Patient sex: M
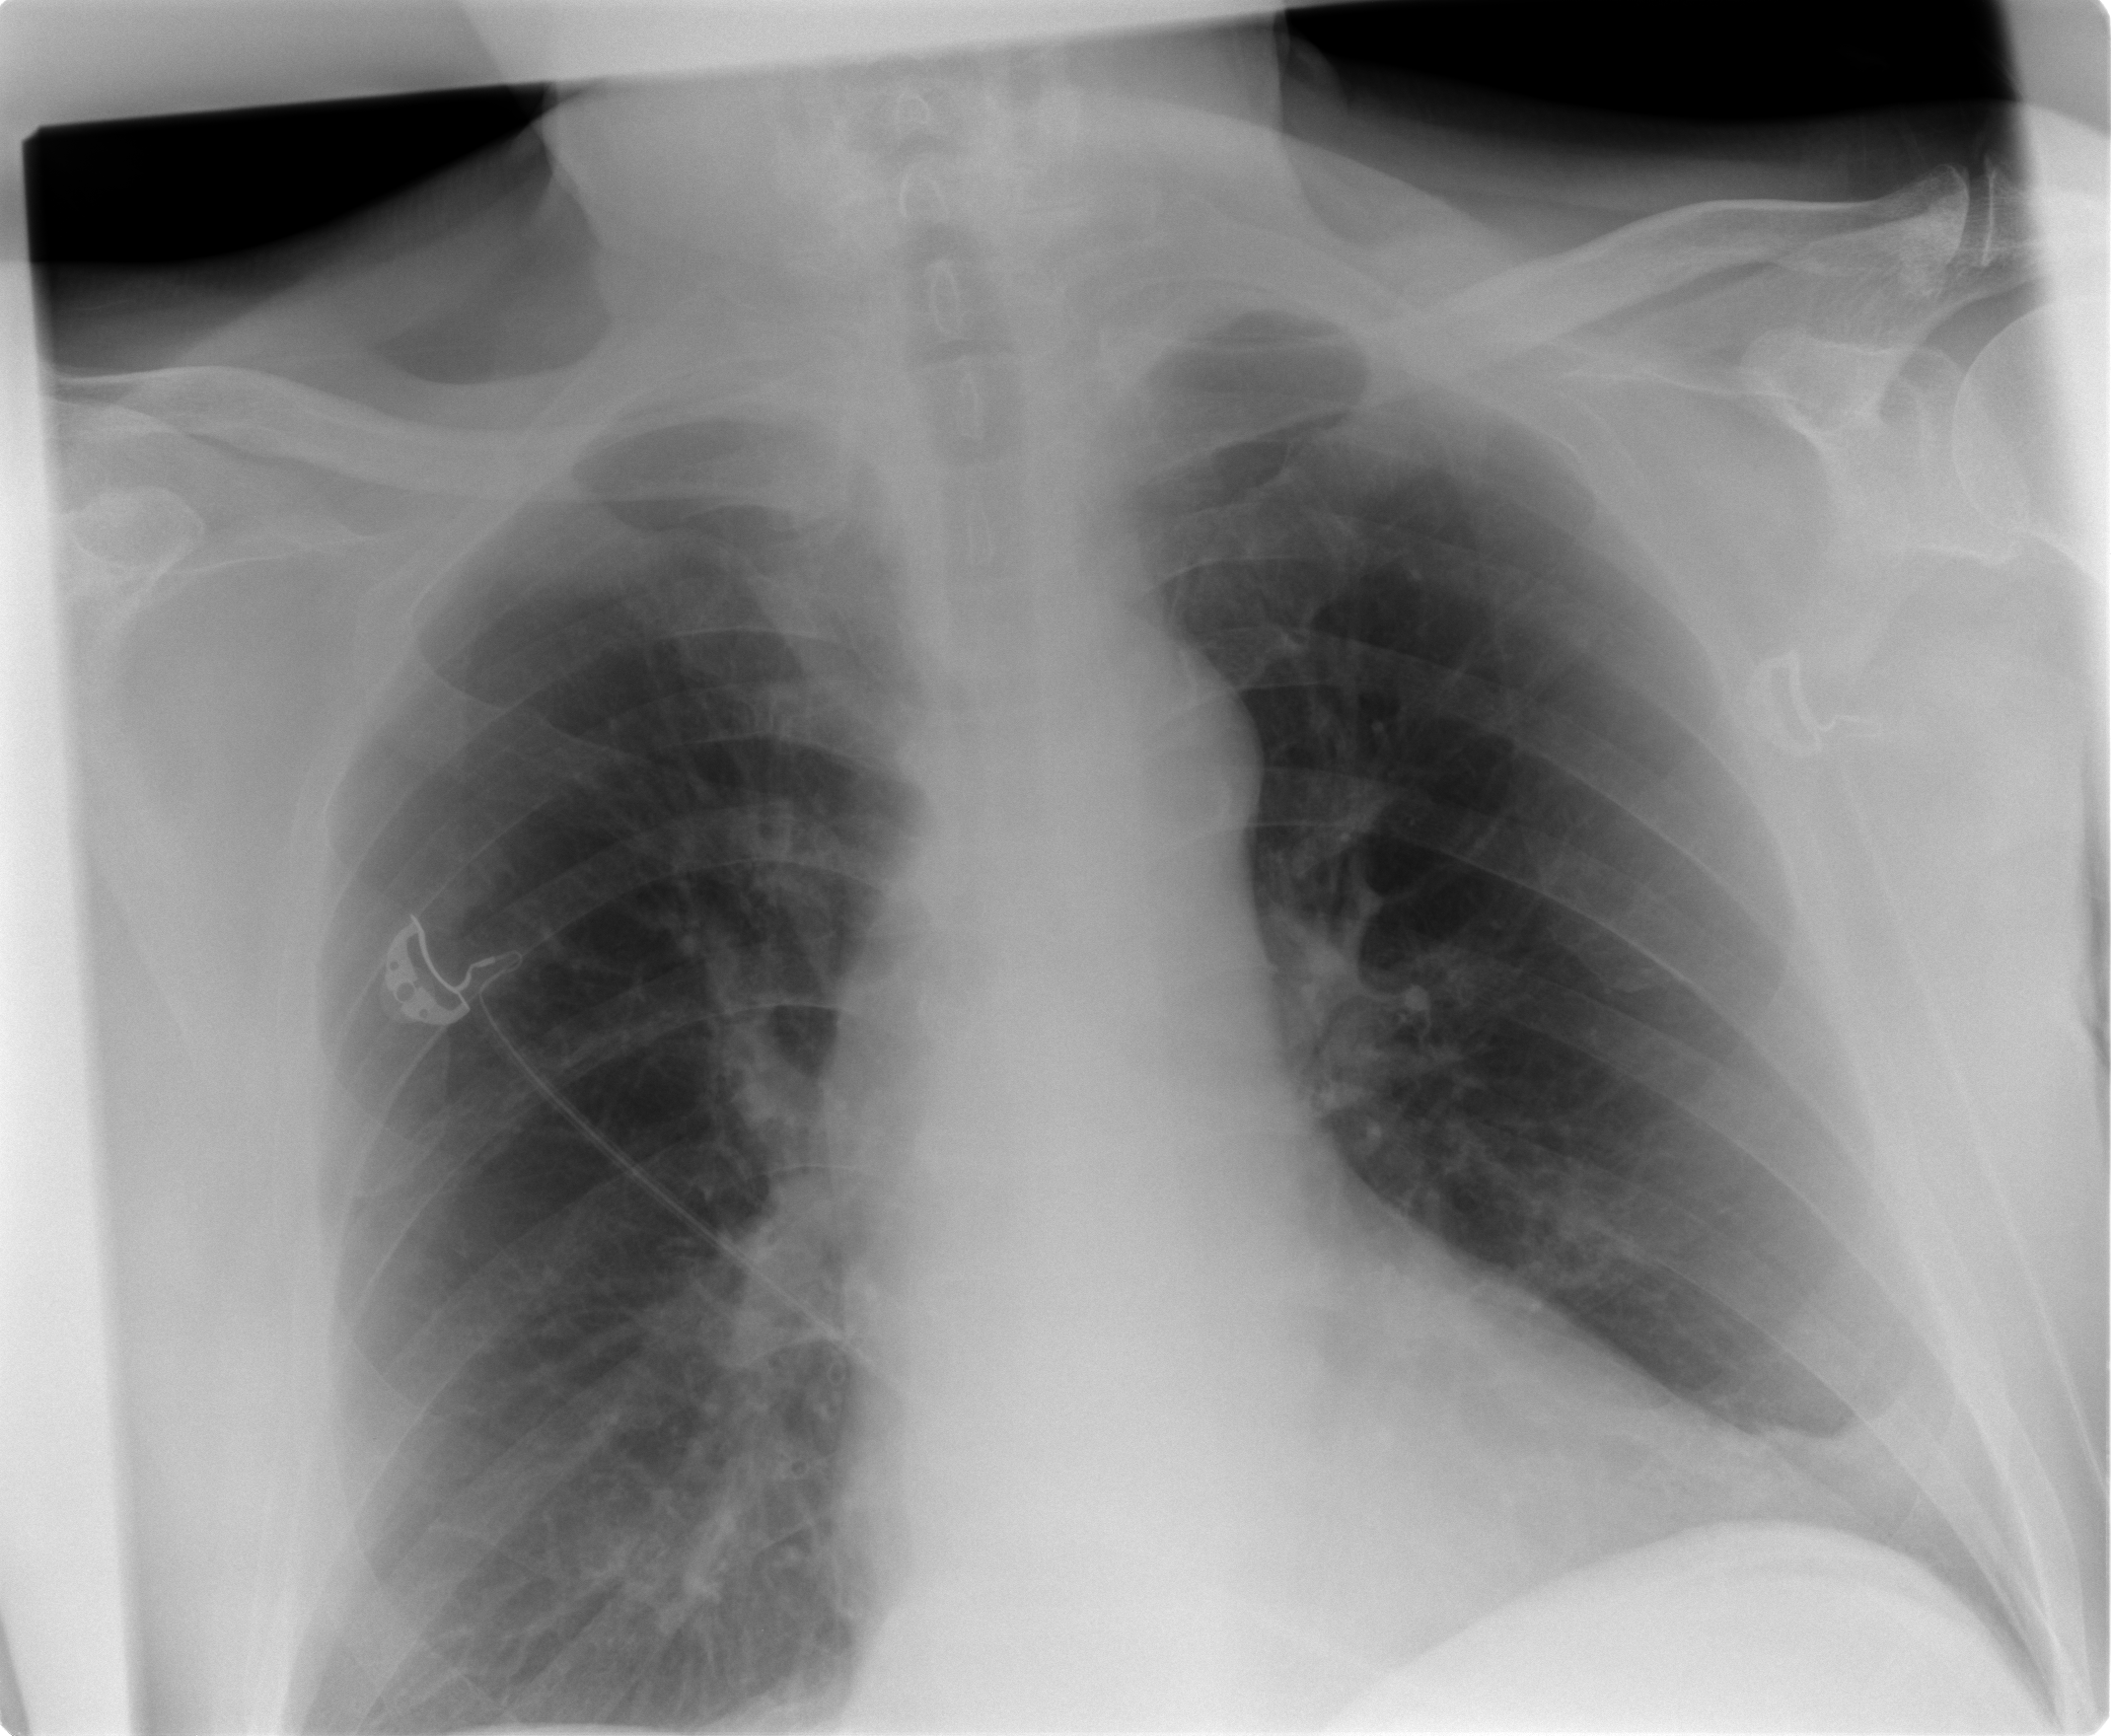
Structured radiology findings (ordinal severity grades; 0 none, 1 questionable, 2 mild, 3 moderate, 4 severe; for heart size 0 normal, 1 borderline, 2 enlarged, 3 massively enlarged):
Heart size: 1
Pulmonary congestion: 0
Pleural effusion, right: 0
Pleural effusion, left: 0
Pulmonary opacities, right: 0
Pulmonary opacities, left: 0
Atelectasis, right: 2
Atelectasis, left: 2